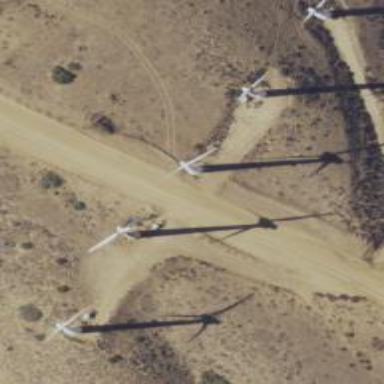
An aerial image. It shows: Wind power generator employing wind turbines.